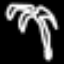
Label: palm tree